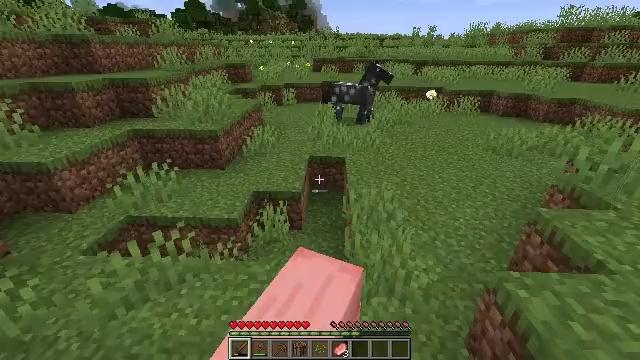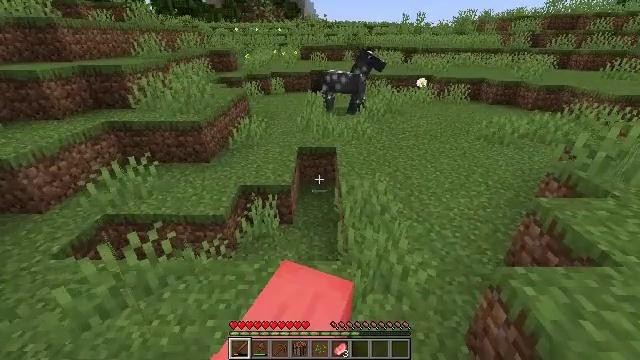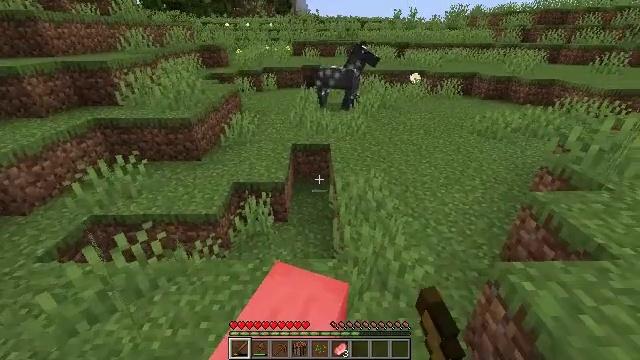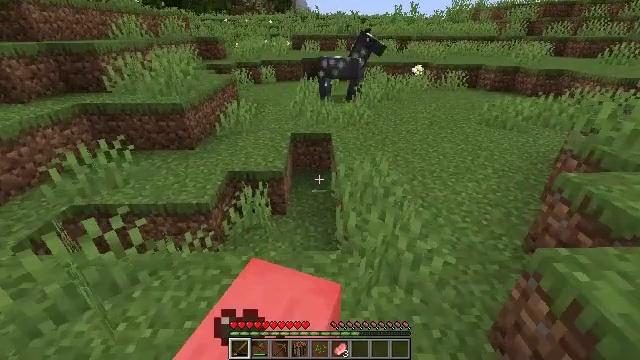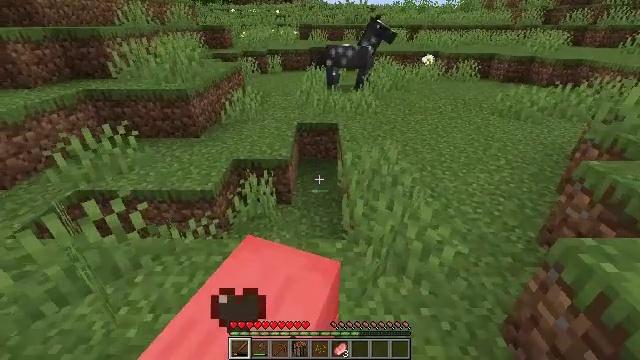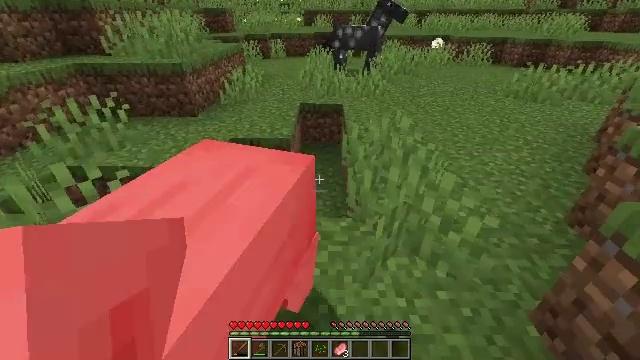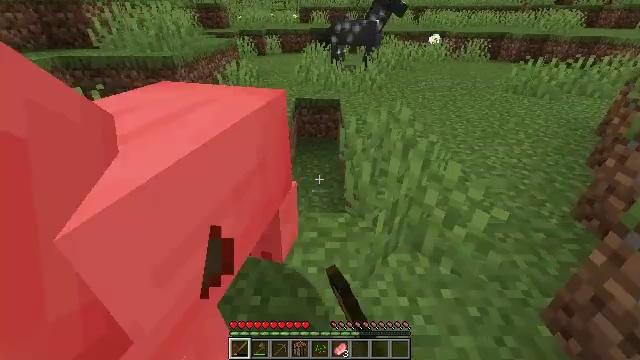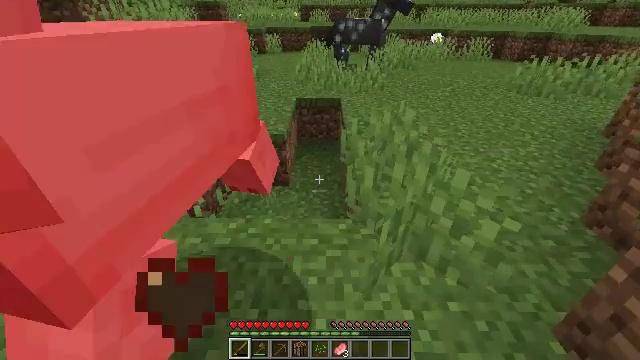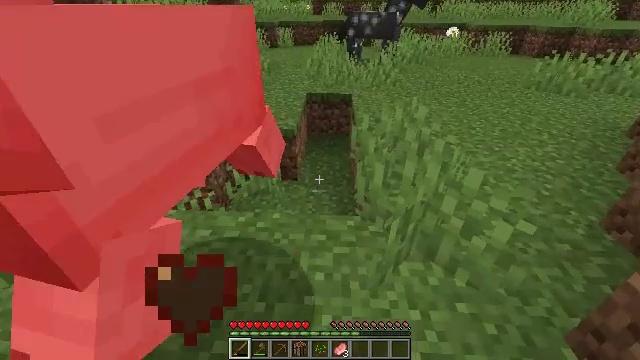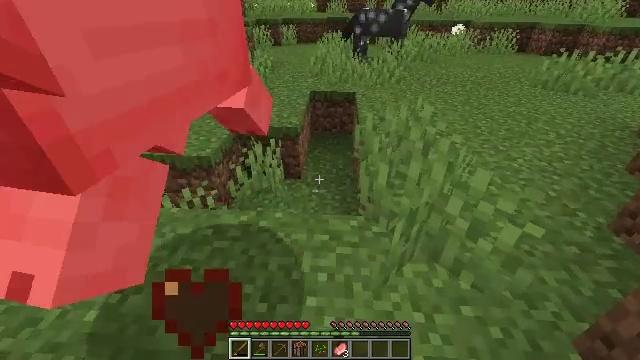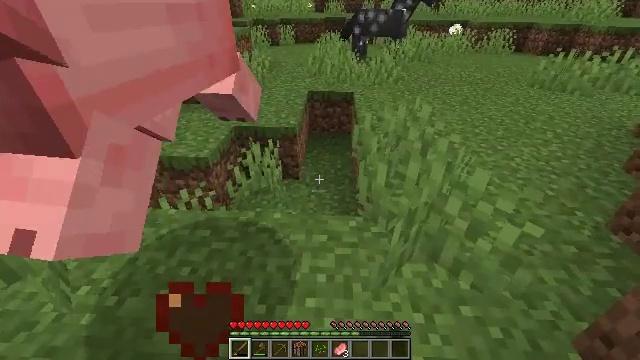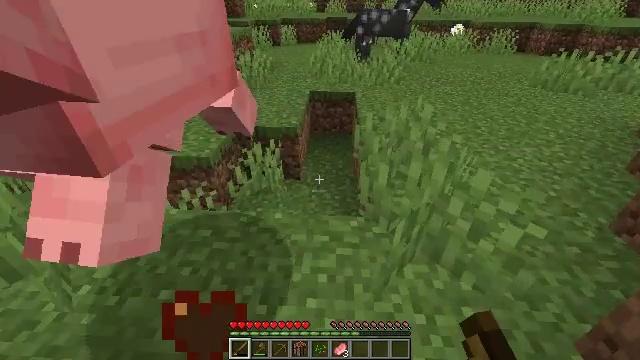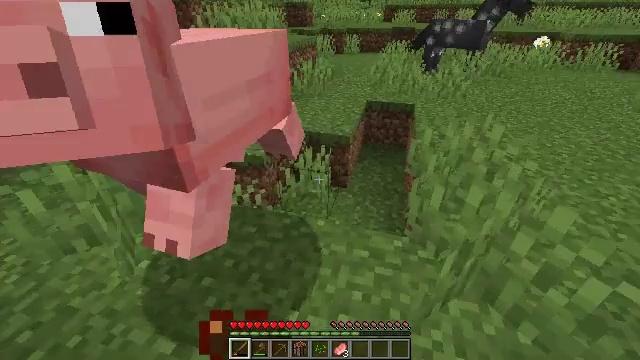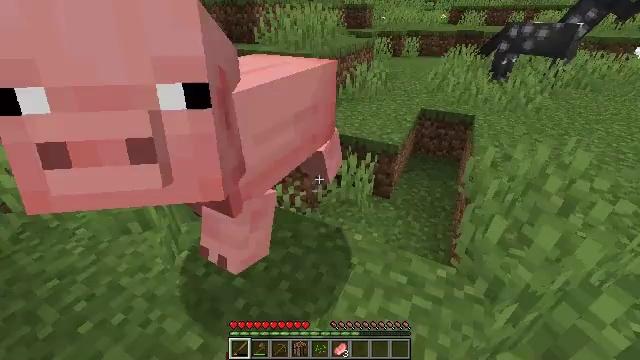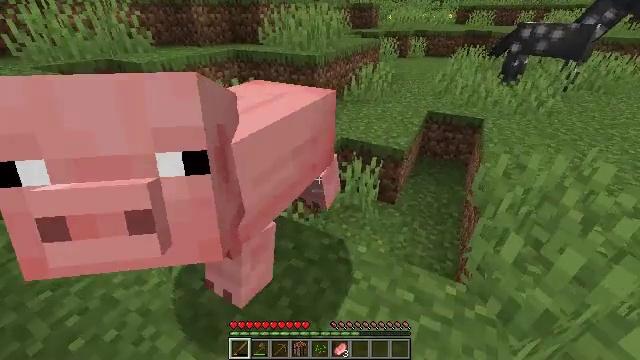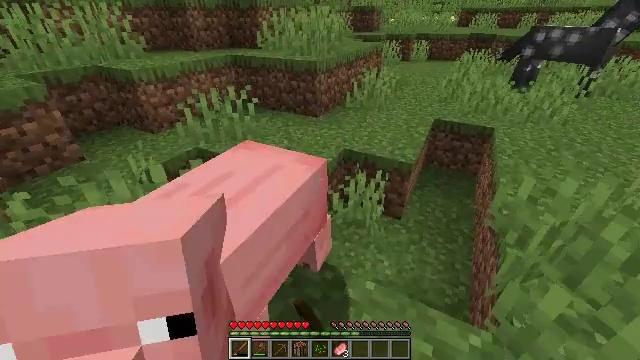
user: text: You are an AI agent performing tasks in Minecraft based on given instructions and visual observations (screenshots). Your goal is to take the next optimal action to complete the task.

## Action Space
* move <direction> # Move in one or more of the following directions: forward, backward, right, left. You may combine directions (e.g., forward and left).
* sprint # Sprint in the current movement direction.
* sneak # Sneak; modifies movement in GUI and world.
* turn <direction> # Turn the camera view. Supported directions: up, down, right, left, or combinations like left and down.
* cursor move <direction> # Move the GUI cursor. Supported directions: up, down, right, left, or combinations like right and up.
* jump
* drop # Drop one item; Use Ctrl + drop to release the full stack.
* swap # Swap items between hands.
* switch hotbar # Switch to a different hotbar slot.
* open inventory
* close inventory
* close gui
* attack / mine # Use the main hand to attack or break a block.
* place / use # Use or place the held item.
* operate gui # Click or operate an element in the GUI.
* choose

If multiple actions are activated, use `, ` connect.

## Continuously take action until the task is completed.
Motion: motion action
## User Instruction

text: Kill the pig.
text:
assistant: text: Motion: move forward, turn right and down, attack / mine
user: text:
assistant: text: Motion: move forward, turn right, attack / mine
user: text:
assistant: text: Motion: attack / mine
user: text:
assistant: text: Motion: turn left and down
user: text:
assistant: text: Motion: turn down, attack / mine
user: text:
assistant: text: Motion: attack / mine
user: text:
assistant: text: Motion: attack / mine
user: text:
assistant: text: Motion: turn left and down, attack / mine
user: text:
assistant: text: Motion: no_op
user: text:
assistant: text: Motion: attack / mine
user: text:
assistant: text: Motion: attack / mine
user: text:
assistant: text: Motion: move forward, turn left and up, attack / mine
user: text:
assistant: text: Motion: move forward, turn left
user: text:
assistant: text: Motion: move forward, turn left, attack / mine
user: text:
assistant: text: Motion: move forward, attack / mine
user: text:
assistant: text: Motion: turn left and up, attack / mine
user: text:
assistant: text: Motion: turn left and up, attack / mine
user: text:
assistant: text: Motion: attack / mine
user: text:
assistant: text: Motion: attack / mine